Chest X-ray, PA view. Patient: 25 years old, sex F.
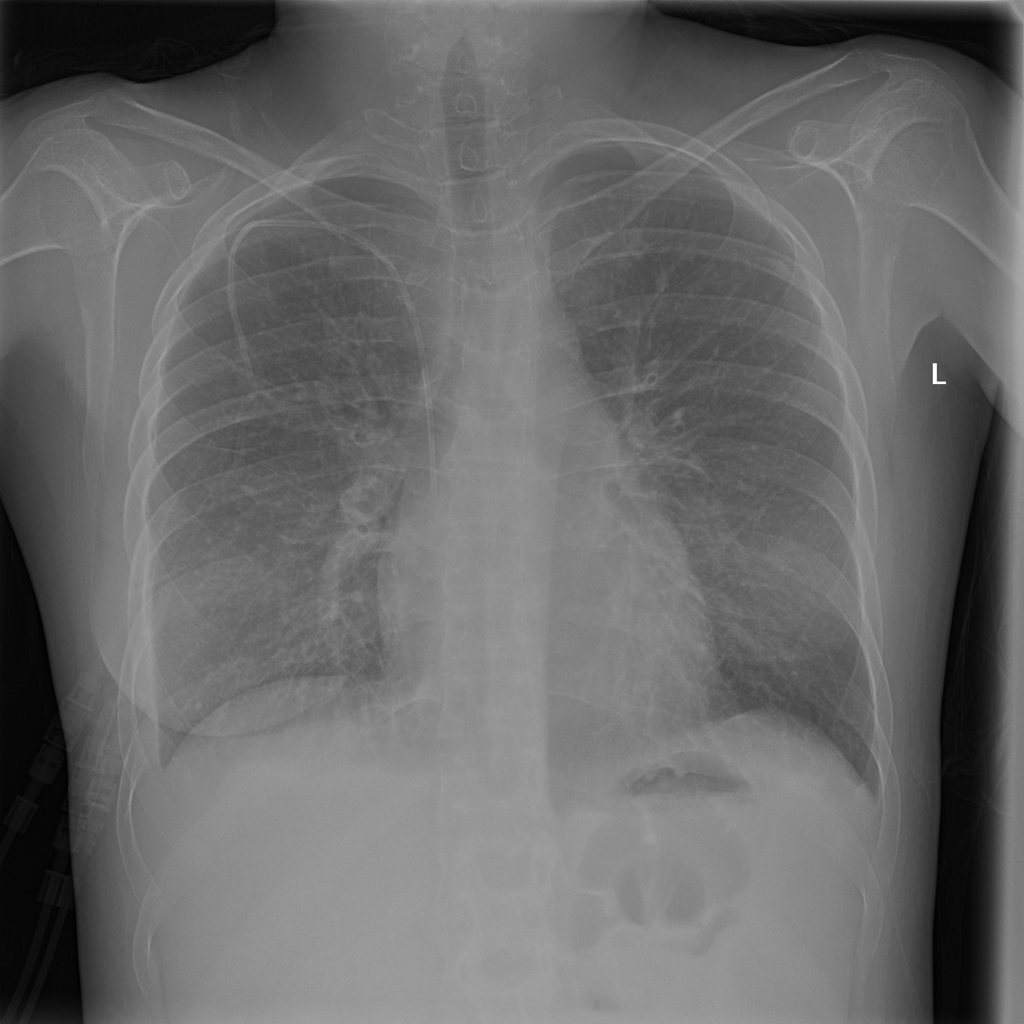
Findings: Effusion